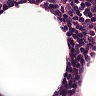
Metastatic tissue present: no